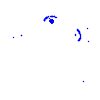
Particle: pion